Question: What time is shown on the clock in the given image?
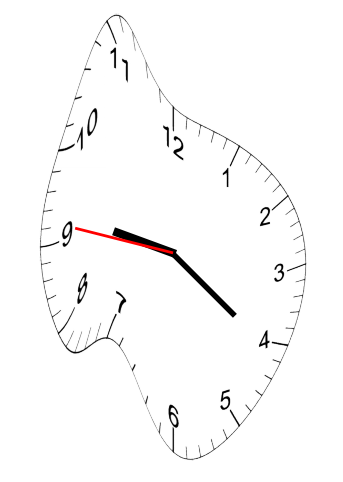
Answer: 09:20:46